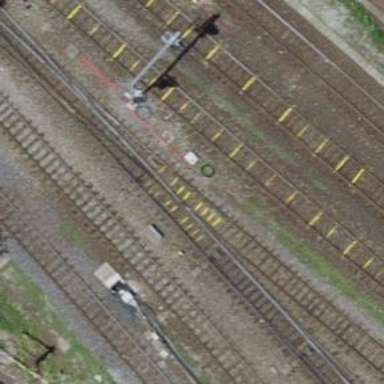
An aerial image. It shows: Railway siding with one electrified track and contact line for powering the train.